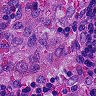
Metastatic tissue present: no